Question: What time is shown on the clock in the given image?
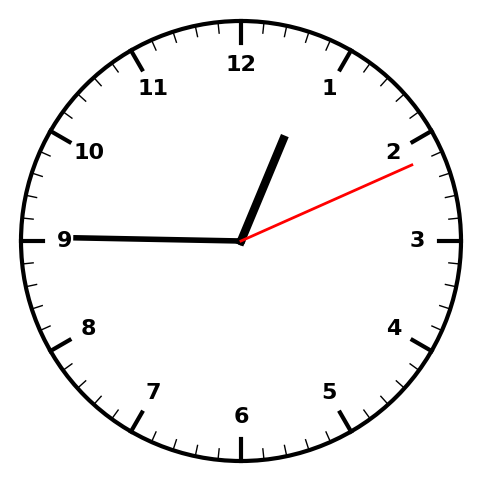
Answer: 12:45:11